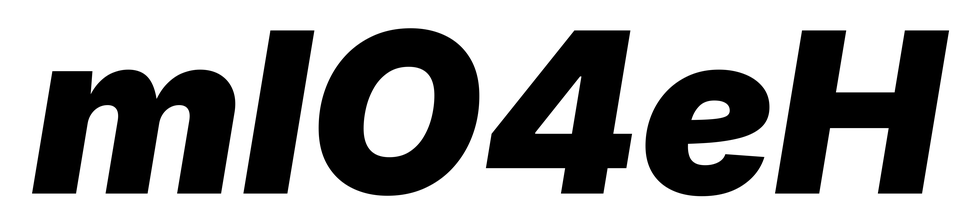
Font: Inter-Italic_Black_Italic